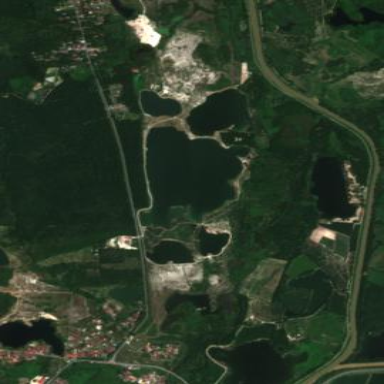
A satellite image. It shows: Tailings pond that is man-made.